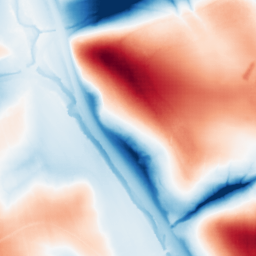
Category: classical
Decomposition family: gaussian_anisotropic
Decomposition parameters: sigma_x: 20
sigma_y: 50
Upsampling method: sinc_hamming
Upsampling parameters: scale: 2
kernel_size: 4
Upsampling scale: 2